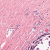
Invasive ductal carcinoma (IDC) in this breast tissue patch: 1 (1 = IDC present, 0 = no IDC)